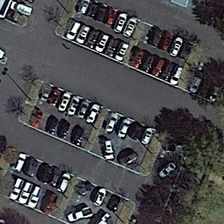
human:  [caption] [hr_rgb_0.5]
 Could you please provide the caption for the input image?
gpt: many cars are parked in a parking lot near some green trees .

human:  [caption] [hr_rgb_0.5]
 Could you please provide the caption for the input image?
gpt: many cars are parked in a parking lot near some green trees .

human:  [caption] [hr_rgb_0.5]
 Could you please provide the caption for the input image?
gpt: many cars are parked in a parking lot near some green trees .

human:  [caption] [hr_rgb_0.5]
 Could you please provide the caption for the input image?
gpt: many cars are parked in a parking lot near some green trees .

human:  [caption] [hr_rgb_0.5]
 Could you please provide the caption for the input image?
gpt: many cars are parked in a parking lot near some green trees .